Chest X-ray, PA view. Patient: 54 years old, sex F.
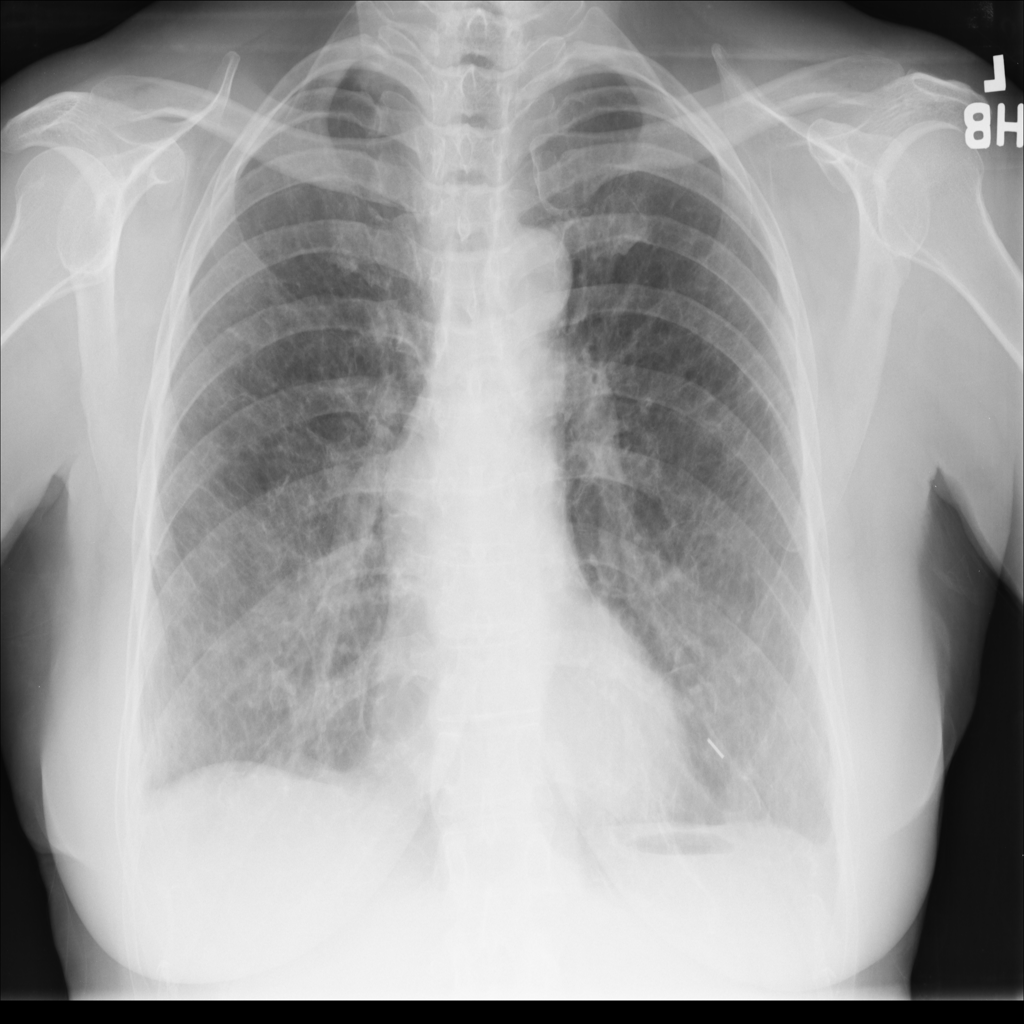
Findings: No Finding